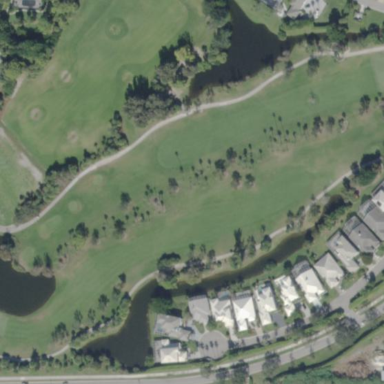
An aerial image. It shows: Grassy area designated for driving range golf.